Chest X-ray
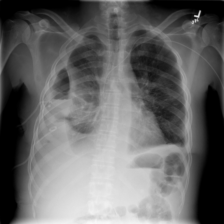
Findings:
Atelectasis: negative
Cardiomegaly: negative
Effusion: negative
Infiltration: negative
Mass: negative
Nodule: negative
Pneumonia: negative
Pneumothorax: negative
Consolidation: negative
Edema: negative
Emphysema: negative
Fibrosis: negative
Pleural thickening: negative
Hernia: negative